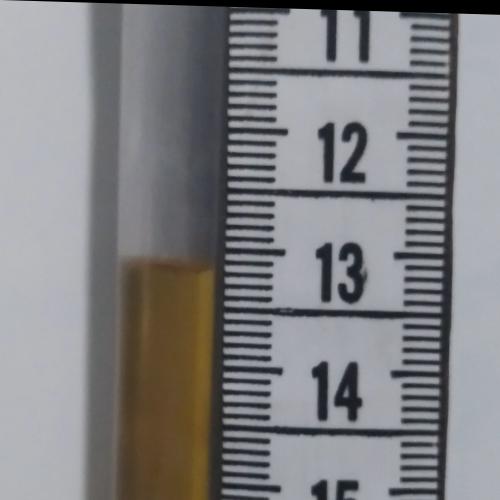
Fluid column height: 13.2 cm